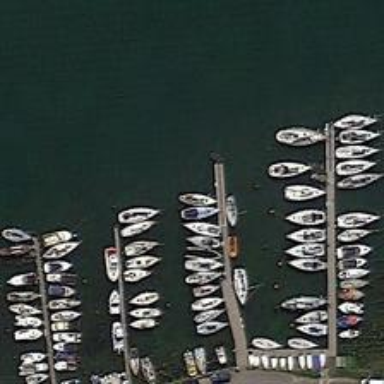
Four rows of boats are in a port near a road with cars .